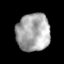
Tissue: lung
Cell type: Epithelial cells
Senescence score: 0.1958
Nuclear area (px): 1241
Mean DAPI intensity: 168.778